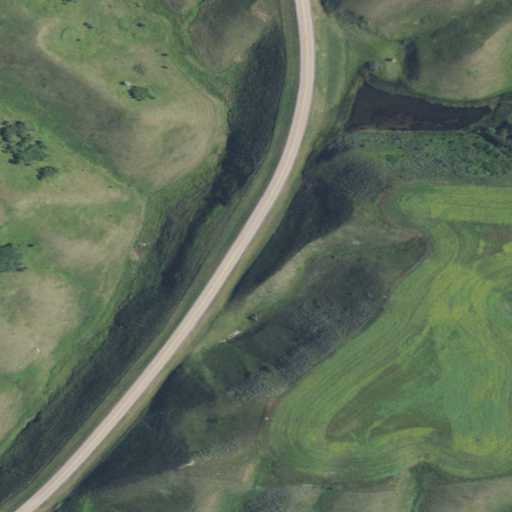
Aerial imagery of mountain in North Dakota named Mike King Hill containing grassland, low intensity development, open development, and open water